Question: I have a table "animals"

I'm trying to figure out how many animals do I have in these two categories:
Reptile: chelonian, crocodilian, lizard, snake
and
Rodent: hamster, porcupine, dormouse, capybara
When I write for one category:
'''
SELECT Reptiles
FROM (Select distinct COUNT(an_id) as Reptiles
from animals
Where an_type in ('chelonian', 'crocodilian', 'lizard', 'snake'))rep;
'''
I get the right answer:
reptiles = 9
Then I want to add the second column Rodents, so I wrote:
'''
SELECT Reptiles, Rodents
FROM (Select distinct COUNT(an_id) as Reptiles
from animals
Where an_type in ('chelonian', 'crocodilian', 'lizard', 'snake'))rep
(Select distinct count(an_id) as Rodents
from animals
where an_type in ('hamster', 'porcupine', 'dormouse', 'capybara'))rod
;
'''
And of course I get a syntax error.
I just want to have two columns Reptiles and Rodents with the number of animals (an_id).
Can someone show me the proper way to write this query?
Thank you in advance,
Didi
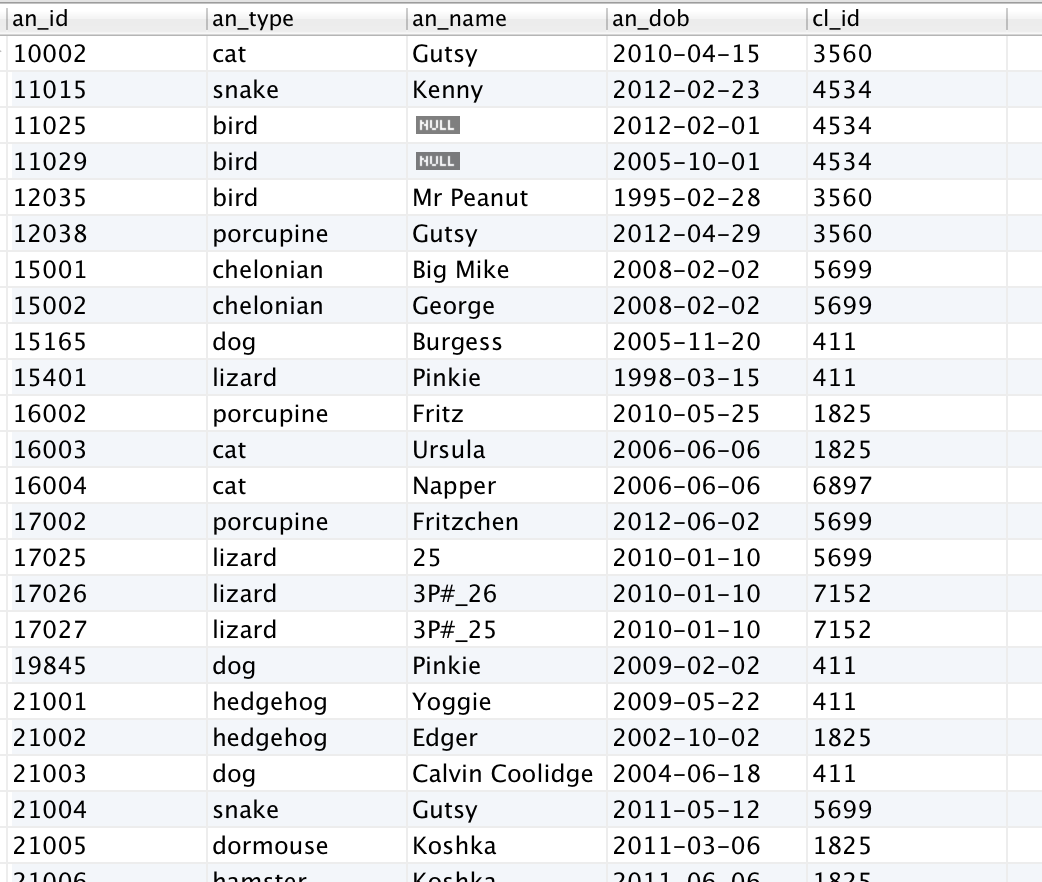
Answer: You have missed (,) while seperating the table
> Where an_type in ('chelonian', 'crocodilian', 'lizard', 'snake'))rep
(Select distinct count(an_id) as Rodents
Try like this
'''
SELECT Reptiles, Rodents
FROM
(
Select distinct COUNT(an_id) as Reptiles
From animals
Where an_type in ('chelonian', 'crocodilian', 'lizard', 'snake')
) rep,
(
Select distinct count(an_id) as Rodents
from animals
where an_type in ('hamster', 'porcupine', 'dormouse', 'capybara')
)rod
'''